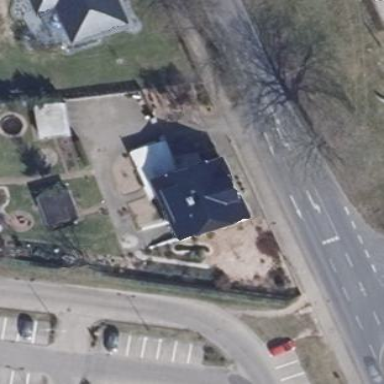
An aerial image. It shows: Detached building with half-hipped roof shape.